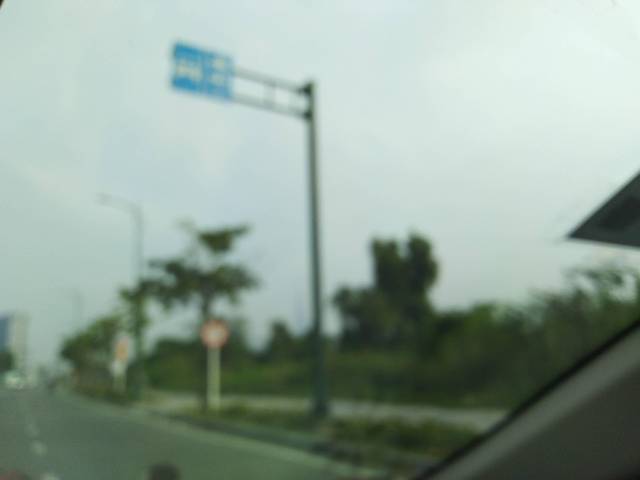
Region: Vietnam
Coordinates: 10.772, 106.717